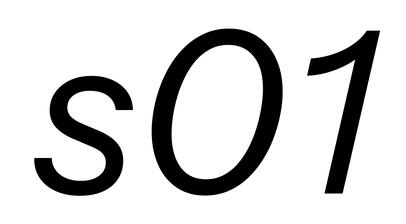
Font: InstrumentSans-Italic_Italic